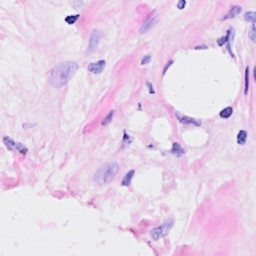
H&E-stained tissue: Breast